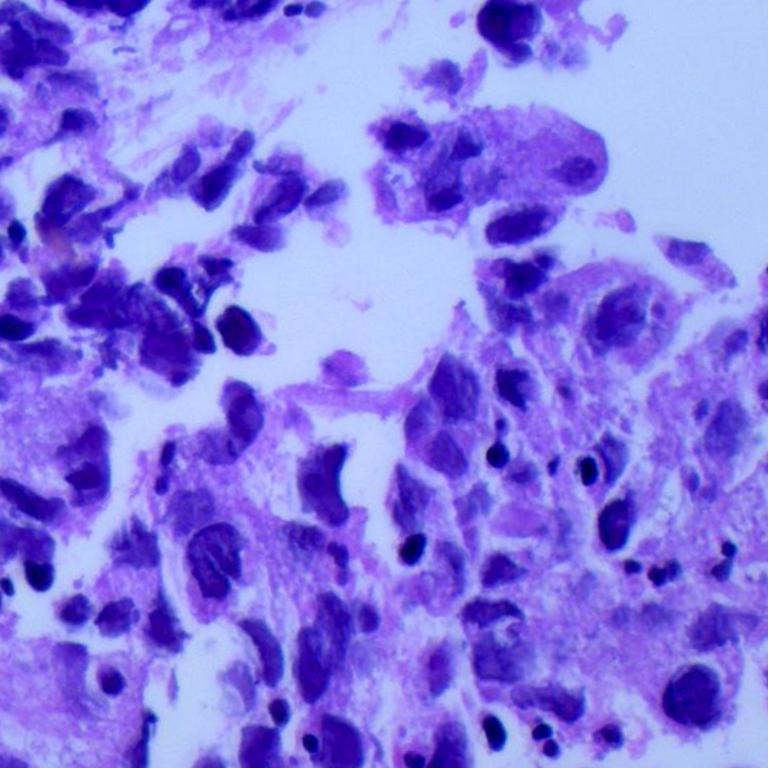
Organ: lung
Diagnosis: adenocarcinomas